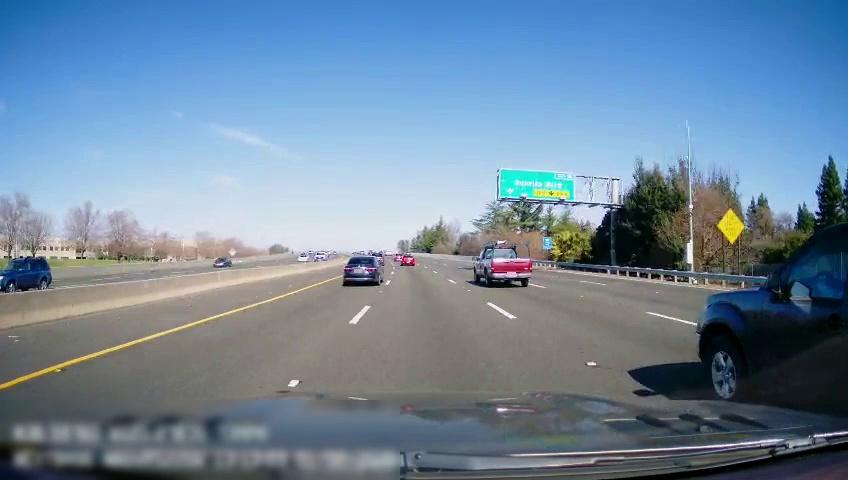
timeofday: Day
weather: Sunny
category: Drivable Space
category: Vehicles | SUV
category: Vehicles | Car
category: Vehicles | Car
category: Vehicles | Car
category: Drivable Space
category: Vehicles | Truck
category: Vehicles | Truck
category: Vehicles | Car
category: Vehicles | SUV
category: Vehicles | Car
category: Lanes | Opposite Lane
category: Lanes | Alternate Lane
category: Lanes | Alternate Lane
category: Lanes | Alternate Lane
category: Lanes | Current Lane
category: Lanes | Current Lane
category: Lanes | Alternate Lane
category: Traffic | Signs
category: Traffic | Signs